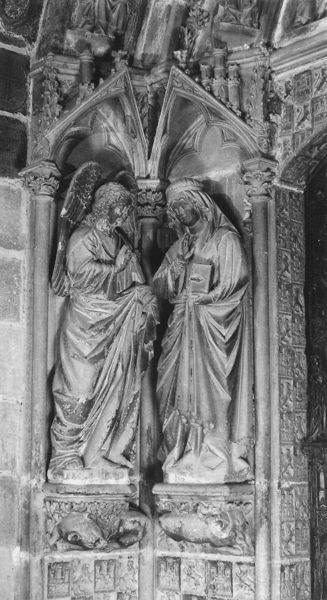
Titel: Kreuzgangportal, Ansicht von Westen
Standort: Burgos, Kathedrale, Kreuzgang (EU - E)
Schlagwörter: flügel, gott, kopf, weiß, ausschnitt, frau, grau, pfeiler, szene, säule, säulen, tür, ornament, architektur, bibel, falten, rahmen, sockel, stein, kirche, figur, gewand, gotik, engel, skulptur, statue, relief, ecke, pilaster, figuren, detail, büste, plastik, foto, eingang, nische, stütze, lamm, buch, schwarzweiß, kapitelle, fries, portal, sims, andächtig, skulpturen, statuen, gotisch, spitzbogen, jesus, mittelalter, baldachin, gothik, maria, verkündigung, bauplastik, nischenfiguren, gewände, freske, gabriel, skulpture, empfängnis, gewandfigur, rundpfeiler, aheiliger, eckehard uta dom, fieguten, portalplastik, nishenfigur